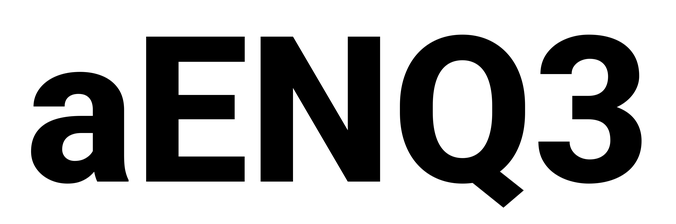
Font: Roboto_ExtraBold